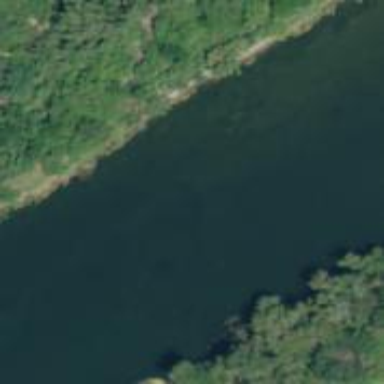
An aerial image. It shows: Beautiful view of river.